Current action and preconditions to check: trajectory_clear

Your task: For each precondition in the list above, predict whether it will hold at this action.

Consider the current scene as observed from the mobile robot's camera, and analyze the predicted future states of all dynamic agents (e.g., people, animals, vehicles, or any moving entities) within the NEXT SECOND.

IMPORTANT: Only answer "very likely" if you are absolutely certain—based on strong, clear evidence—that a dynamic agent will violate the precondition in the predicted future state. Do NOT answer "very likely" for unlikely, ambiguous, or low-probability risks.

Ask yourself for each precondition: Is there a high probability, with clear and convincing evidence, that the predicted future states of any dynamic agent will interfere with the predicted future state of the currently executing action within the NEXT SECOND, causing that precondition to fail?

Assess the risk level based on these predictions. Use "likely" or "very likely" if motions create a clear risk of interference.

Use "neutral" or "improbable" if agents are nearby but their predicted paths are clearly diverging or non-conflicting.

Failure Risk Categories: "very improbable", "improbable", "neutral", "likely", "very likely"

Answer Format: Output ONLY the probability_of_failure value from these categories: "very improbable", "improbable", "neutral", "likely", "very likely"

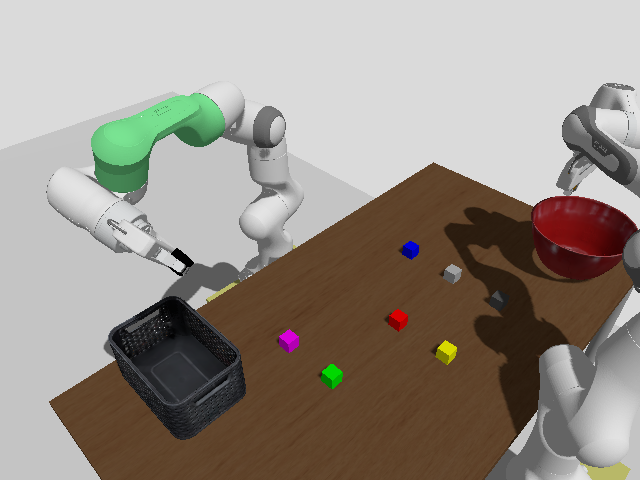

Answer: very improbable